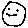
Label: smiley face